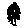
Label: tree